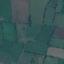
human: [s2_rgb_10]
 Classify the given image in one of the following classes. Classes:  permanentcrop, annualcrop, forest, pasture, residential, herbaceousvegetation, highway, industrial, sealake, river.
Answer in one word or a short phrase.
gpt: Pasture